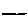
Label: line